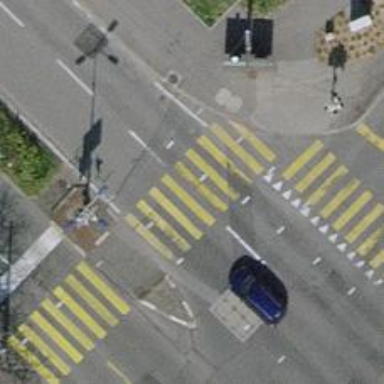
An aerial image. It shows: Crossing with traffic signals.